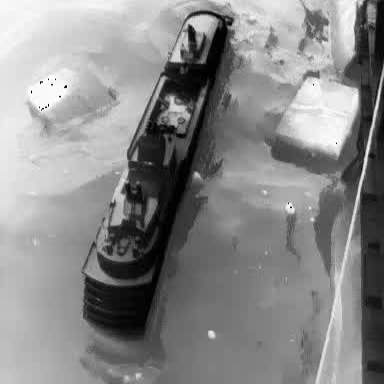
There is a container_ship in the infrared image.